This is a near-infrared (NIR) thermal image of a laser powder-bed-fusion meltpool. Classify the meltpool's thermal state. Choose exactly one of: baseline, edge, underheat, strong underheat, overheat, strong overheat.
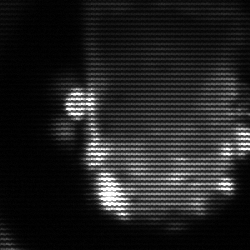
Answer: baseline